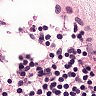
Metastatic tissue present: no